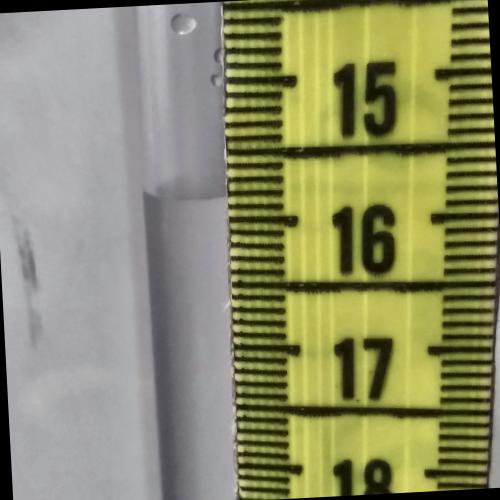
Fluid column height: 15.8 cm